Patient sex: M
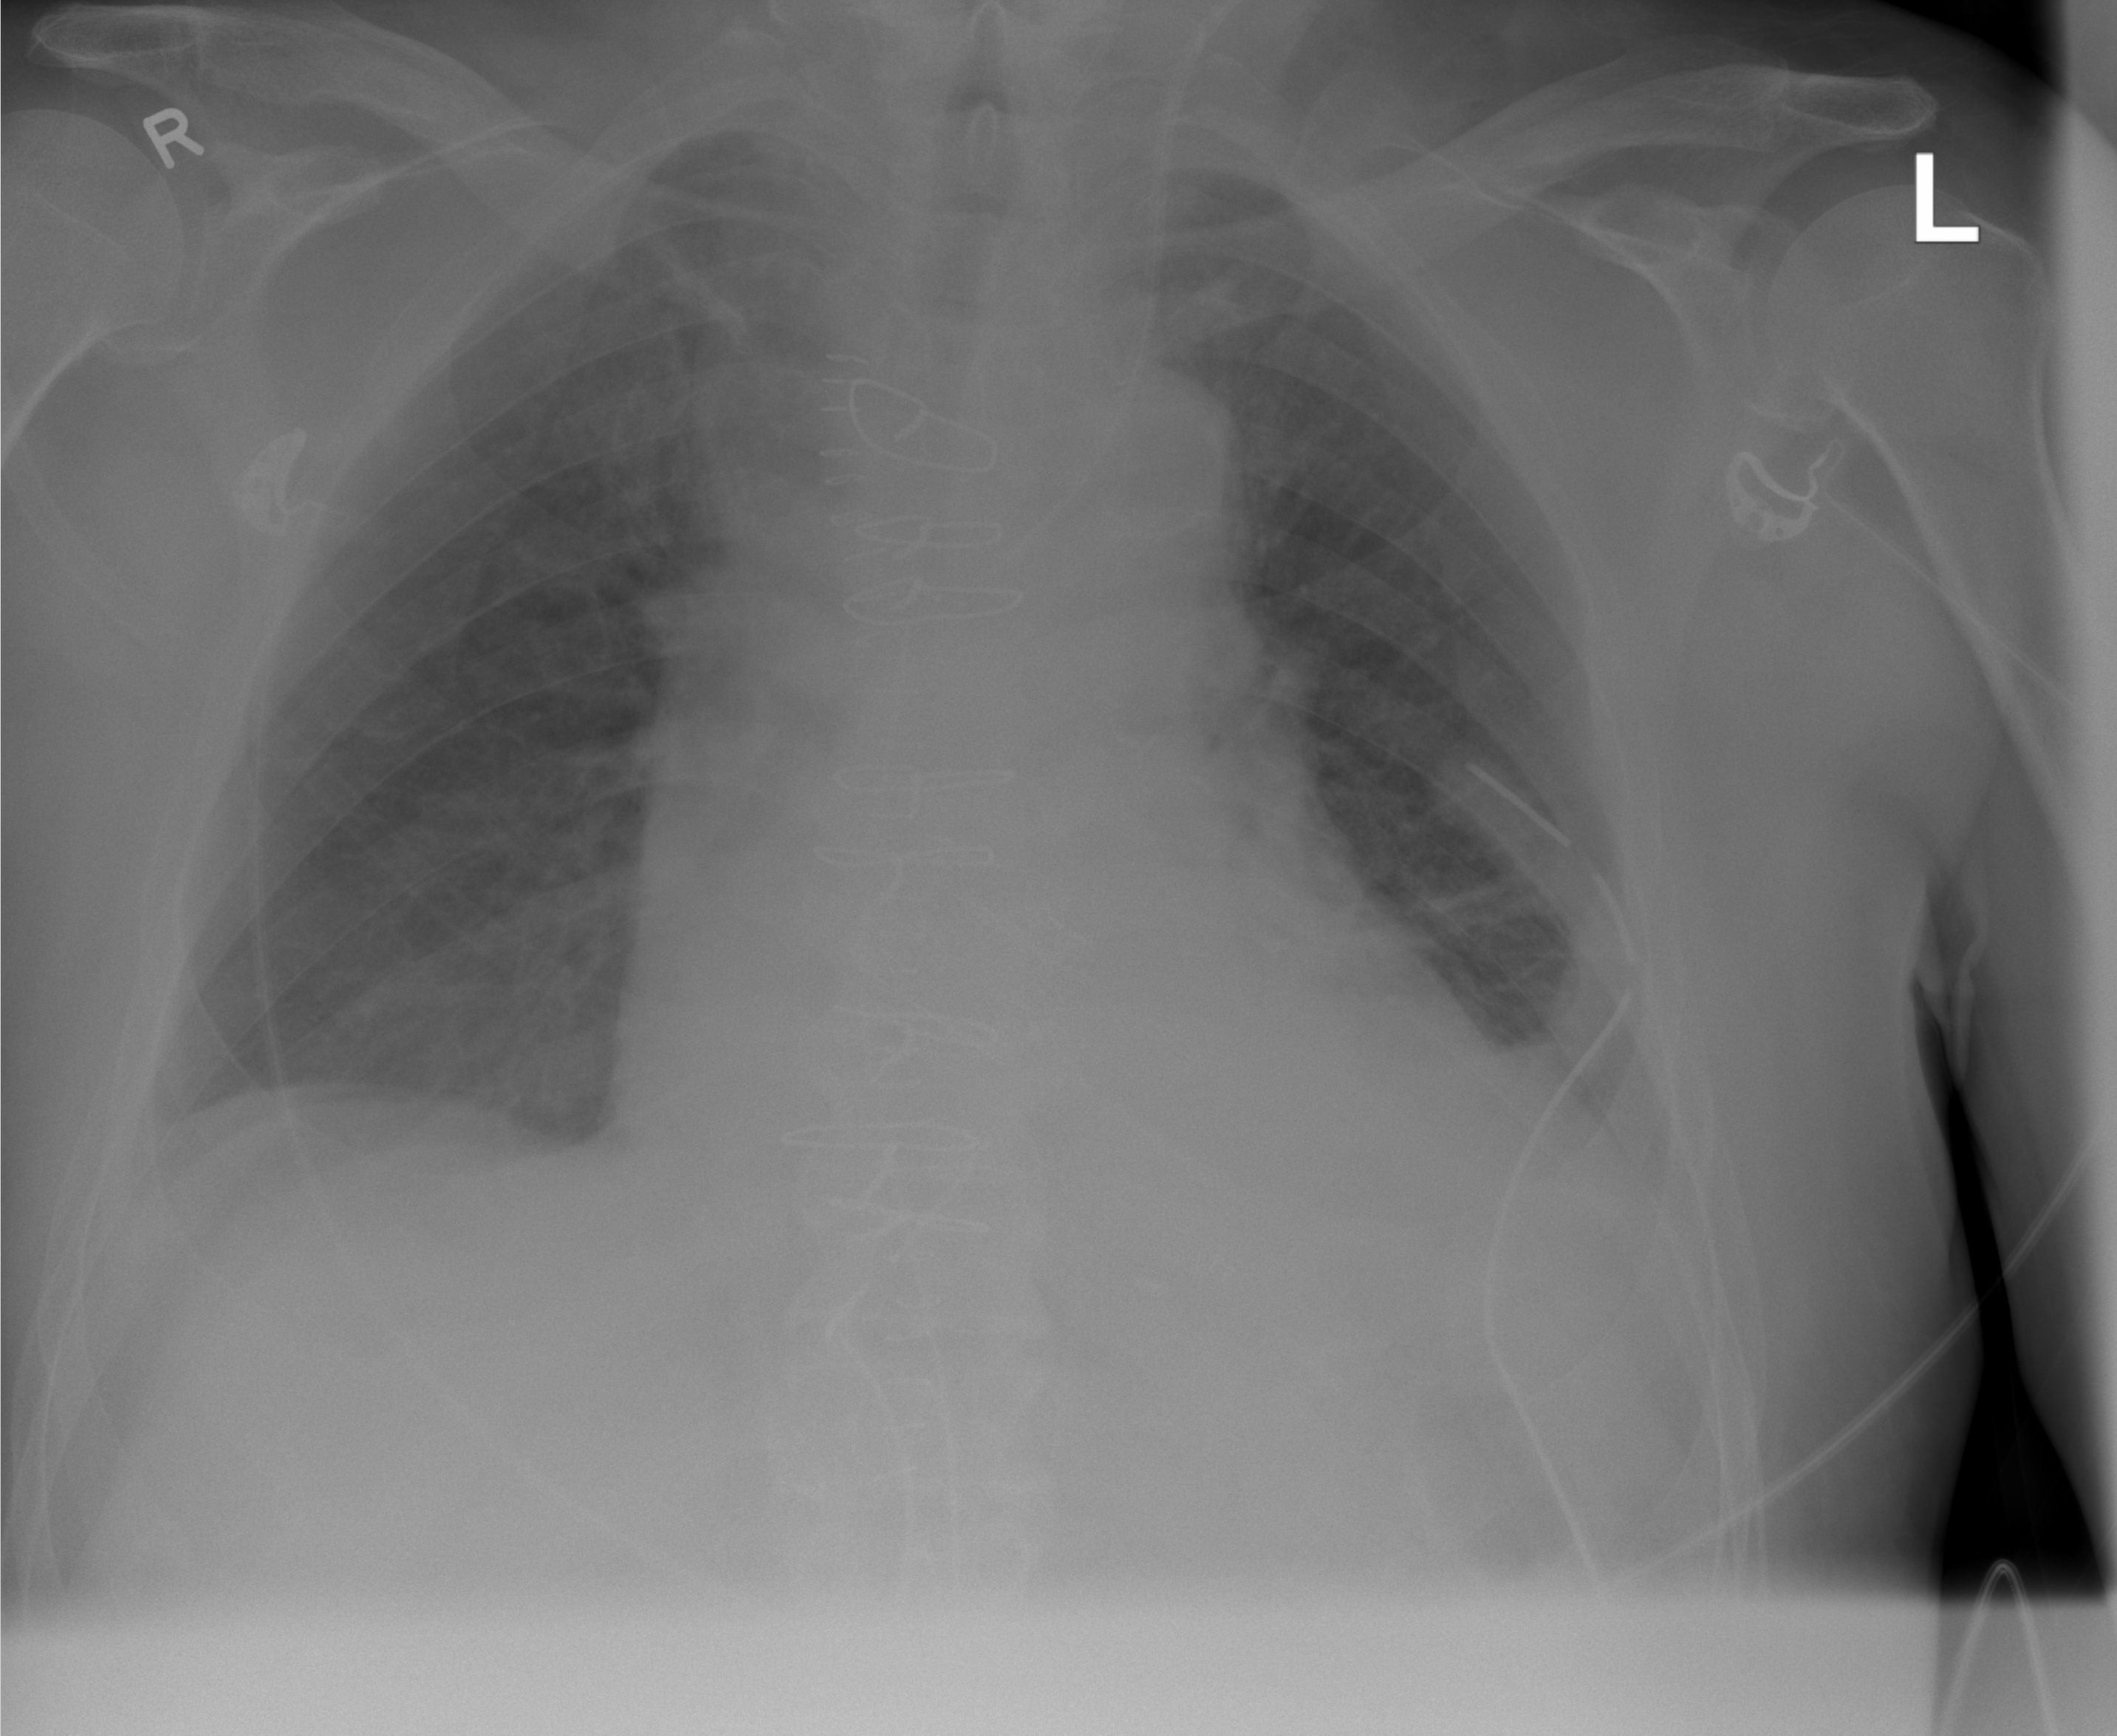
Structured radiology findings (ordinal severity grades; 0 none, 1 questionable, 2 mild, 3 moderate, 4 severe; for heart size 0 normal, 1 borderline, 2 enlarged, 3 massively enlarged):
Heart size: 2
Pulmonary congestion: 1
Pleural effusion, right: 0
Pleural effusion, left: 2
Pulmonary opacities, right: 0
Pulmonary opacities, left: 0
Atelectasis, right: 2
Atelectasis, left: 2